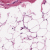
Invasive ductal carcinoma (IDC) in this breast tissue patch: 0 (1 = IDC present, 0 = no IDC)